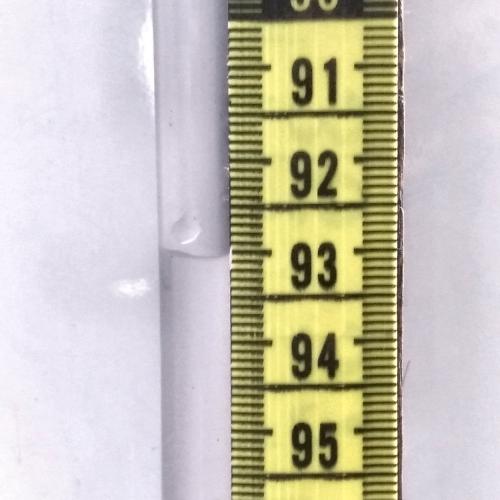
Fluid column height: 93.0 cm